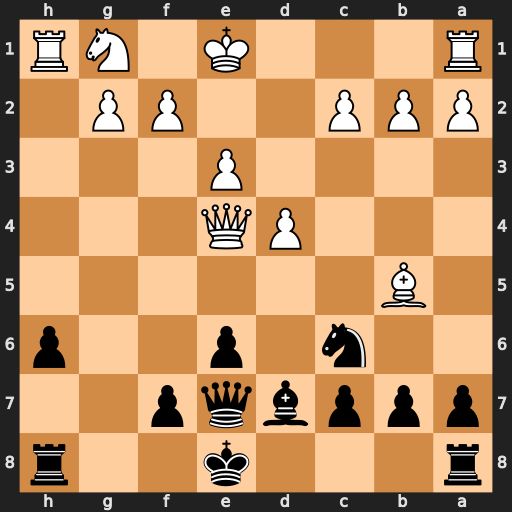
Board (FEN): r3k2r/pppbqp2/2n1p2p/1B6/3PQ3/4P3/PPP2PP1/R3K1NR
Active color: b
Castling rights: KQkq
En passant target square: -
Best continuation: Qb4+ c3 Qxb5